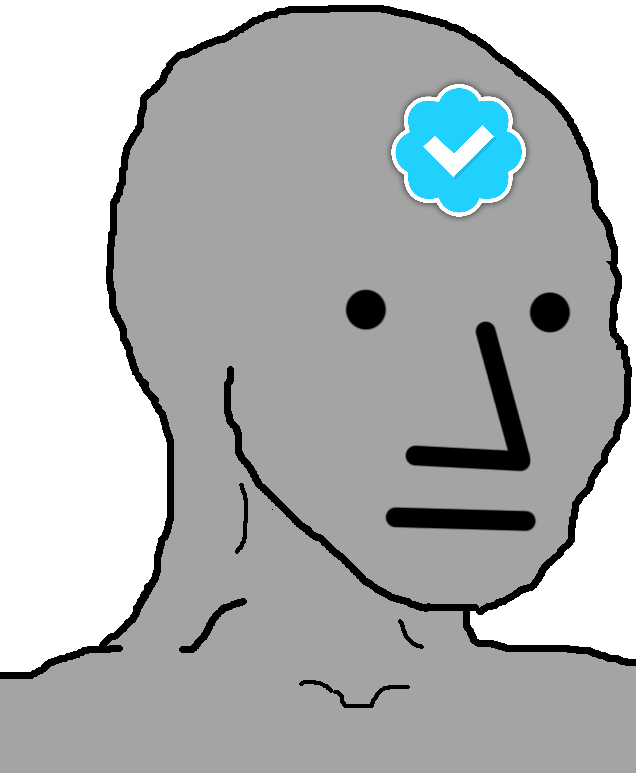
Label: 5_NPC